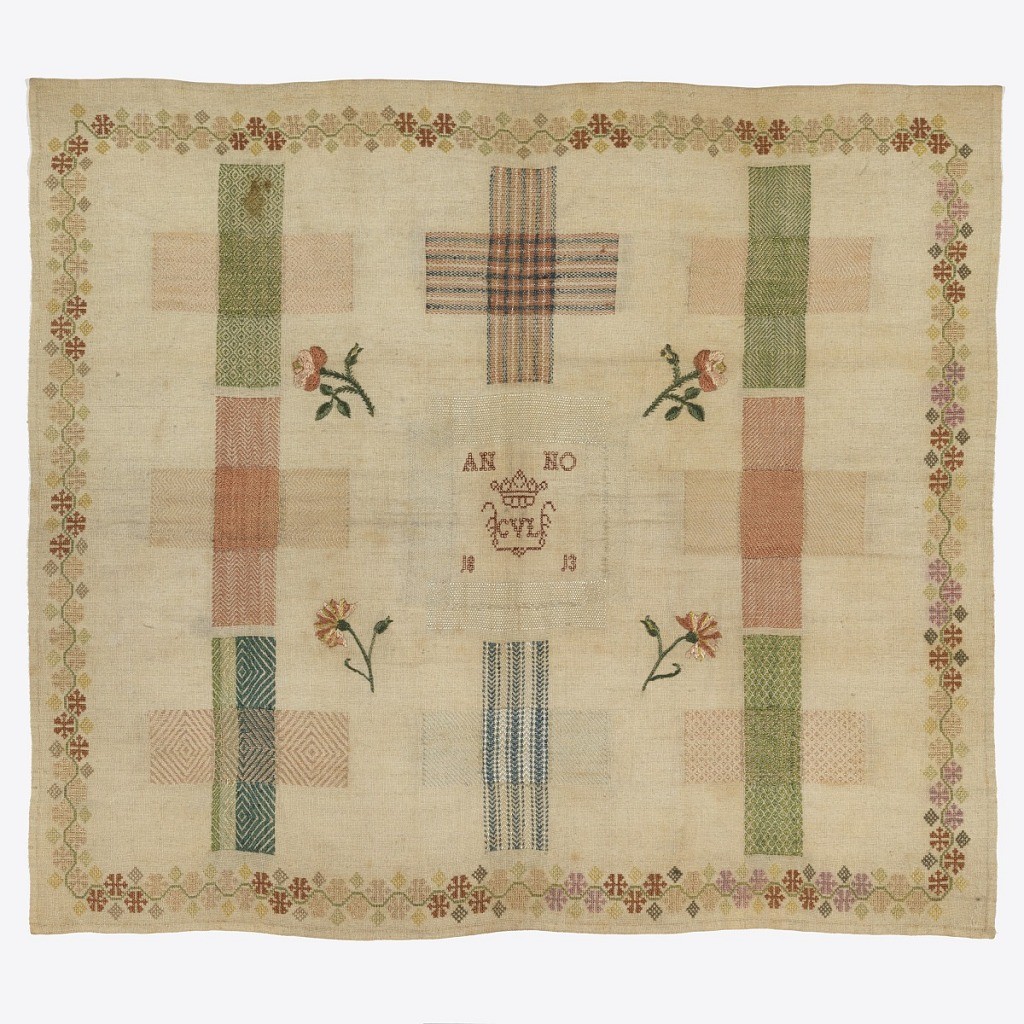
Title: Sampler
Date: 1813
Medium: silk embroidery on cotton foundation Technique: embroidered in cross, marking cross, stem, chain, satin and running (pattern darning) stitches on plain weave foundation
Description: Eight darning crosses and one patch insertion.  Date and crowned initials in the center.